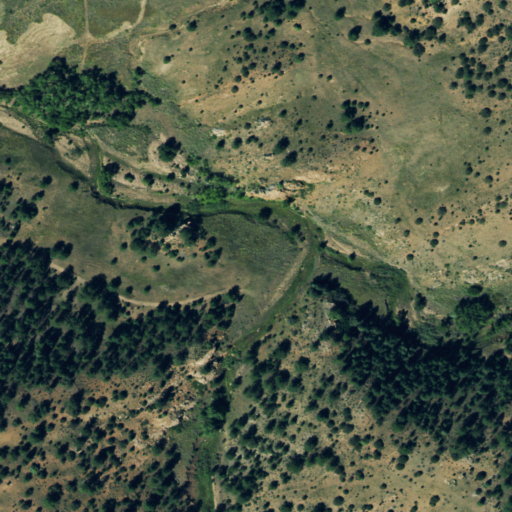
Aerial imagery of valley in Colorado named Querida Gulch containing shrub and evergreen forest